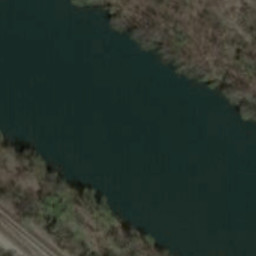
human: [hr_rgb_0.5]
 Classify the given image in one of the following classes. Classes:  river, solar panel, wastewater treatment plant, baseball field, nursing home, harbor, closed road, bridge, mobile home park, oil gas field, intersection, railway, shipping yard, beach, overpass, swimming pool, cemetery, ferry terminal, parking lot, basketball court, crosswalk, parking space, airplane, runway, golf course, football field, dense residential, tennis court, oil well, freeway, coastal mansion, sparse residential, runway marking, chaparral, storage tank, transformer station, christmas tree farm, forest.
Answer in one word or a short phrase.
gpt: river